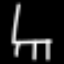
Label: chair